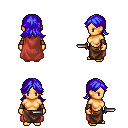
a pixel art fantasy rpg character, female body template, human, tanned skin, maroon cape, robe skirt, blue loose hair, cloth bracers, dagger, four views (front, back, left, right), 2x2 character sprite sheet, small pixel art, hard edges, no anti-aliasing